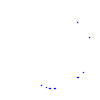
Particle: kaon